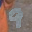
Label: 9